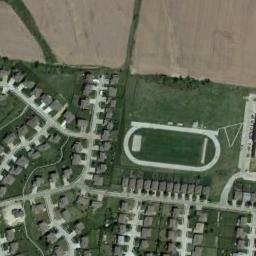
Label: ground_track_field